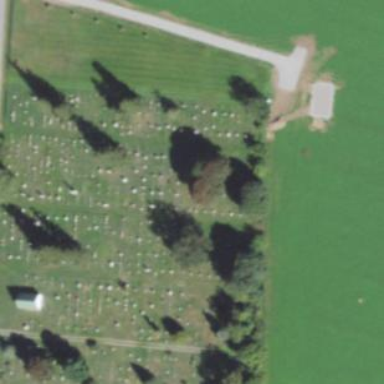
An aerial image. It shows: Cemetery.